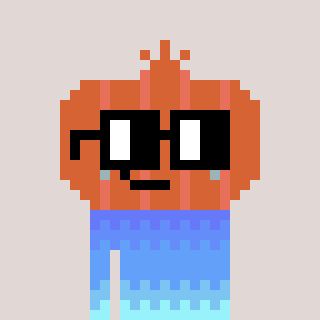
a pixel art character with square black glasses, a onion-shaped head and a slimegreen-colored body on a warm background